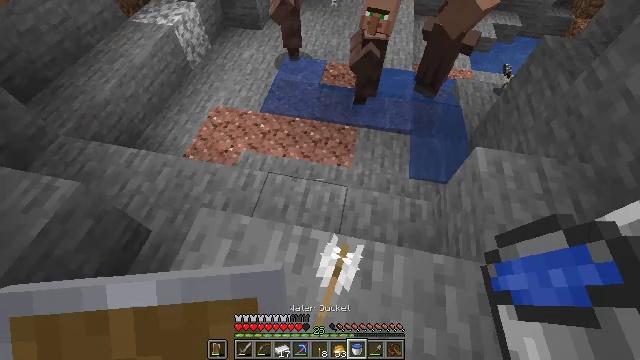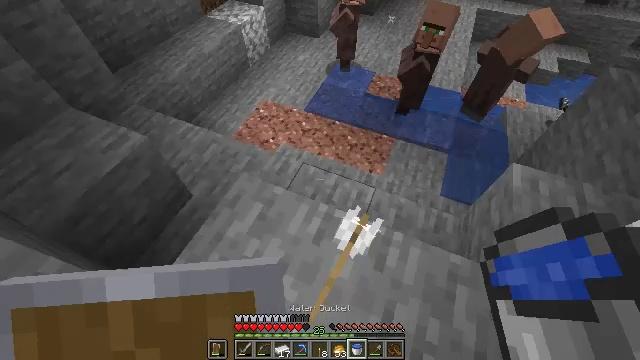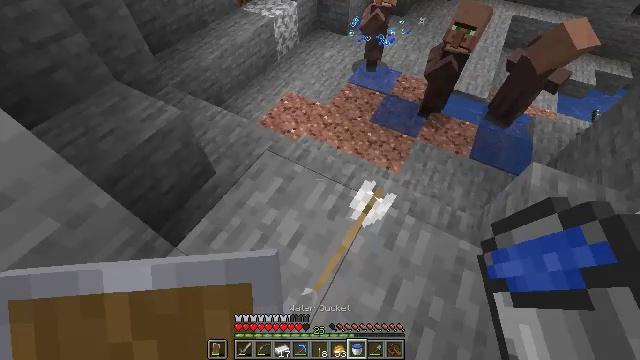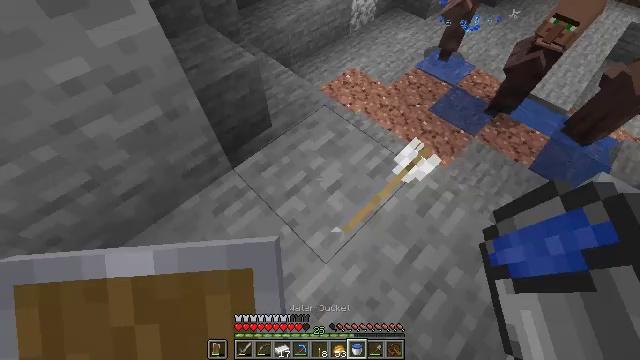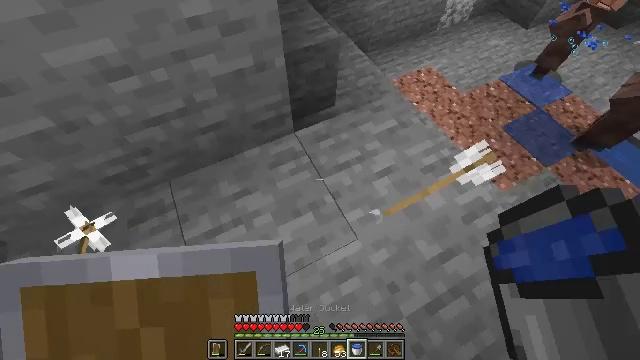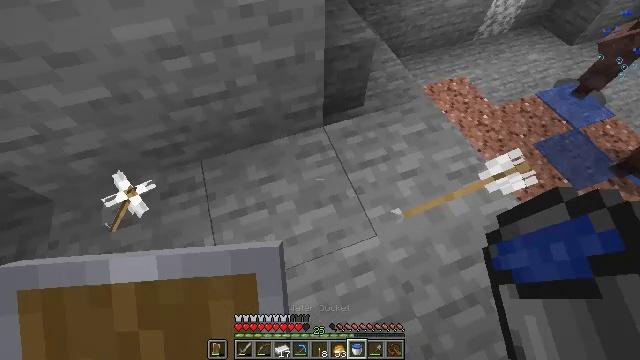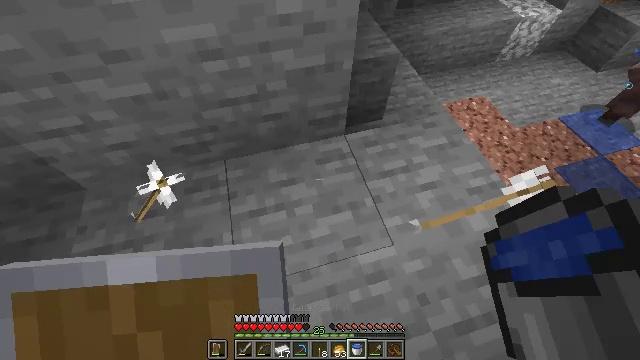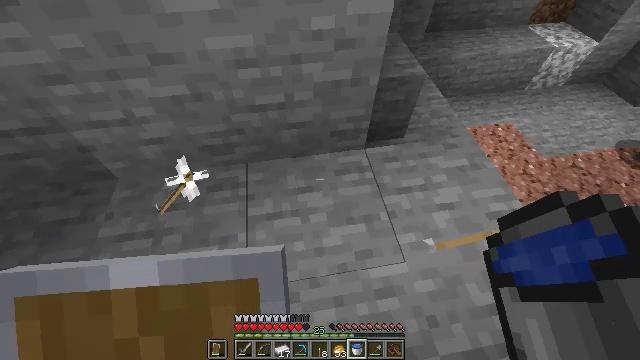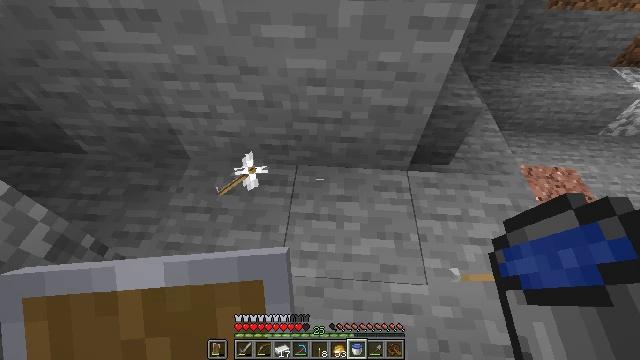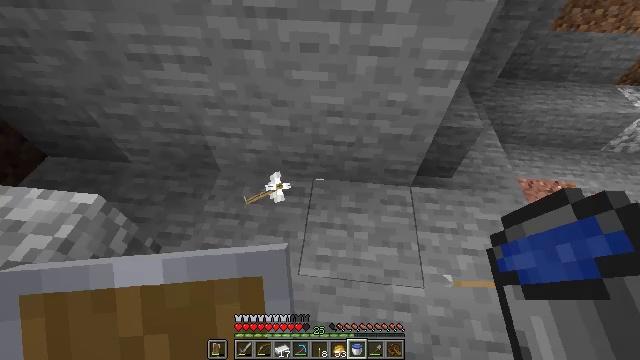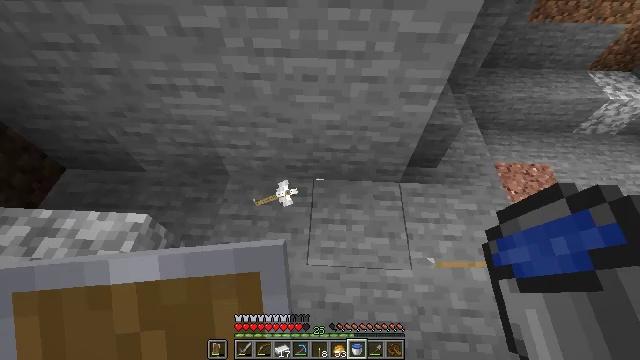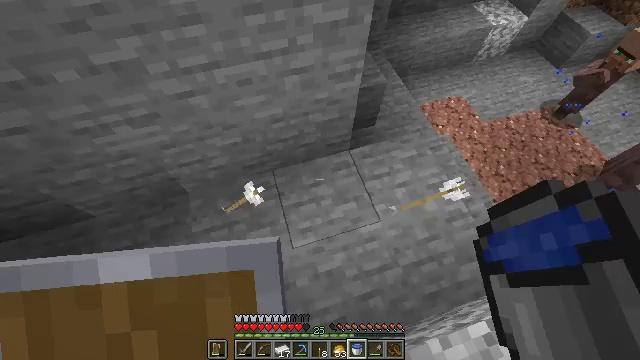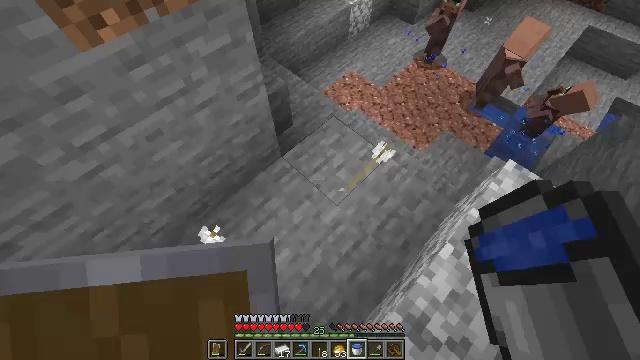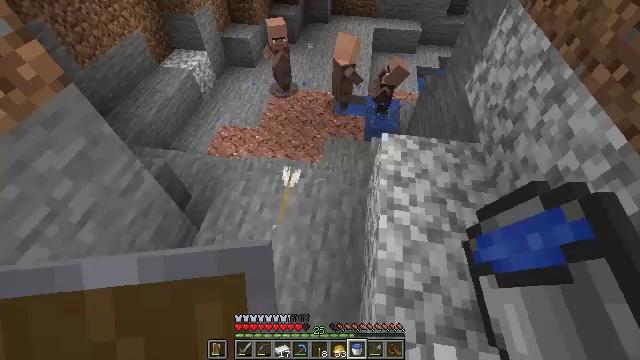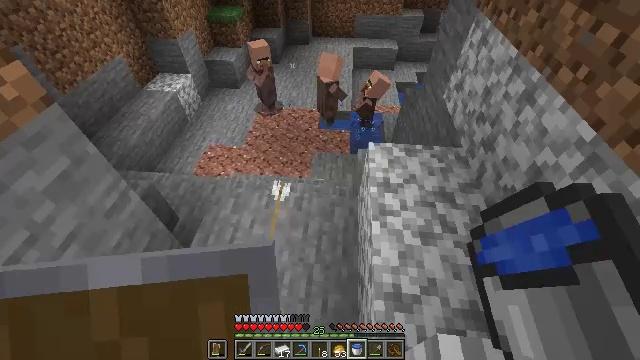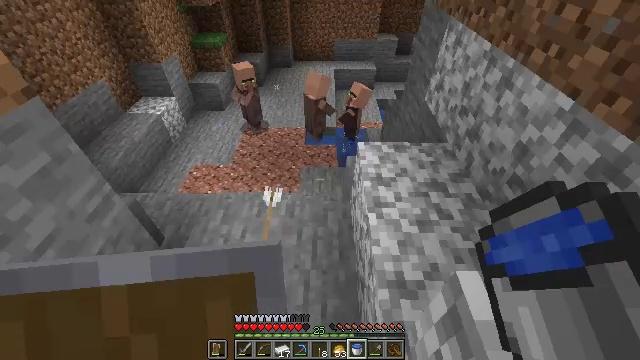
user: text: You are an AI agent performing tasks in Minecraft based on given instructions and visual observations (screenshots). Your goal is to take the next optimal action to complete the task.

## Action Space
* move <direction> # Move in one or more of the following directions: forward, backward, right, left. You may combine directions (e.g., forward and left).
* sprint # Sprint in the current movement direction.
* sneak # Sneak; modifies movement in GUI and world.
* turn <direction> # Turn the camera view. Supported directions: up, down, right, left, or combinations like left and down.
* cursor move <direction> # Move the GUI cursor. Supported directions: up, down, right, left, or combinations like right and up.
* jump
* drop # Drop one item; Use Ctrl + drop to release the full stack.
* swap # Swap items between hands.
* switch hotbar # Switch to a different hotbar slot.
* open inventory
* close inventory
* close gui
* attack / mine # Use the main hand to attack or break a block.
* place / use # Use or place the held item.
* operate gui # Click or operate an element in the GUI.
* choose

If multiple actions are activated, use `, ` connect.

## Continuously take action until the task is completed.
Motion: motion action
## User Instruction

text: Use coal to craft a coal block.
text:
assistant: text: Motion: move back, turn left and up
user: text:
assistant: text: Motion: move back, turn left
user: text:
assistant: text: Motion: move back, turn left and down
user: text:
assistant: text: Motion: turn left and down
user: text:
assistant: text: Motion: turn left
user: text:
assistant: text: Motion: turn left and up
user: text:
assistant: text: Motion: move back, turn left and up
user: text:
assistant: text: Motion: move back and move left, turn left and up, jump
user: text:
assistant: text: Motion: move back and move left, turn left, jump
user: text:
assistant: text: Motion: move back and move left, turn right and down, jump
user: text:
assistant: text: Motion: move back and move left, turn right and down
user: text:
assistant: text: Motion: move back and move left, turn right
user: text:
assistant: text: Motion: move back and move left, turn right and up
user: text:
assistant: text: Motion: move back and move left, turn right and up
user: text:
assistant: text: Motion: move back and move left, turn right and up
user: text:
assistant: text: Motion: move back and move left, turn right and up
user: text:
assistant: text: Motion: move back, turn right and up
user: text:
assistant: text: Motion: turn right and up
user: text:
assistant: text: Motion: no_op
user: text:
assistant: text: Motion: no_op
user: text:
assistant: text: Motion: no_op
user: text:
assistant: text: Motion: turn right
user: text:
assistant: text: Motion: no_op
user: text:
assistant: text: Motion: no_op
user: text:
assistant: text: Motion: move forward
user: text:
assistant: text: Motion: move forward
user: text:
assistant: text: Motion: move forward
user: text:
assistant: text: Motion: move forward and move left
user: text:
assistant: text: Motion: move forward and move left
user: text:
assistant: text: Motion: move forward and move left